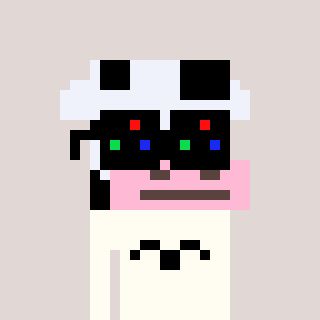
a pixel art character with square black sunglasses, a cow-shaped head and a grayscale-colored body on a warm background